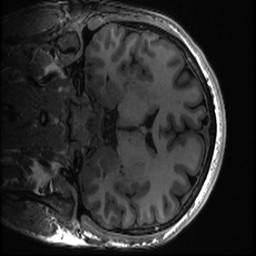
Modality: T1w
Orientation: coronal
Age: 24
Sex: male